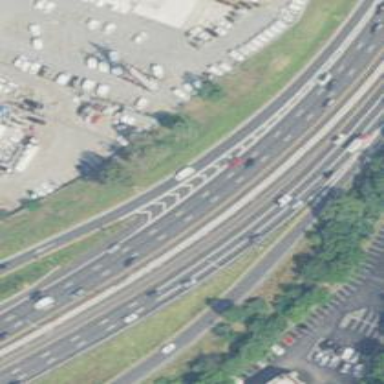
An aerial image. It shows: Asphalt motorway.